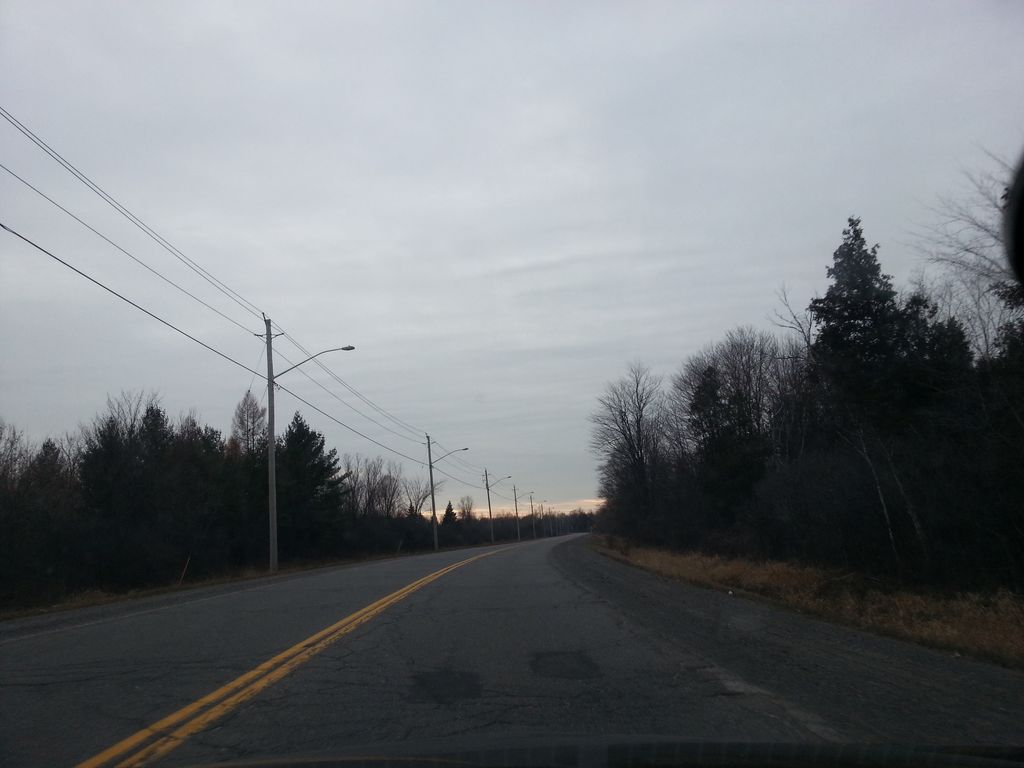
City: ottawa-gatineau